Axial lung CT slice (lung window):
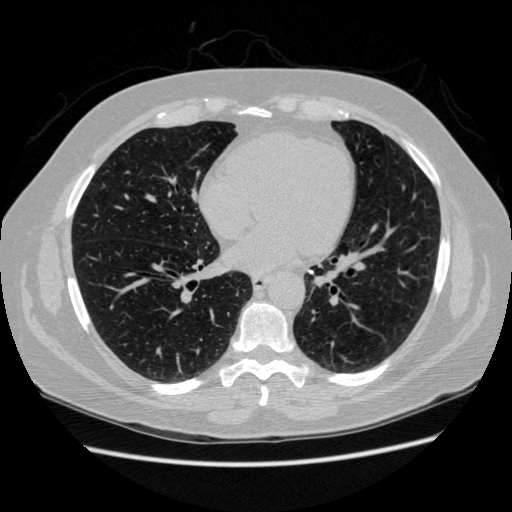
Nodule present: no